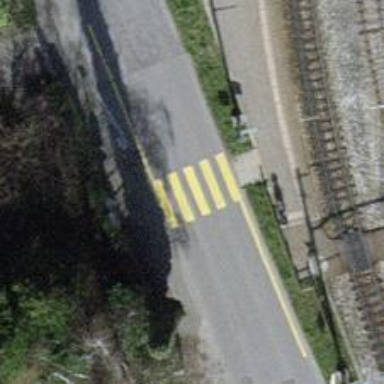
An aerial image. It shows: Asphalt road classified as tertiary.